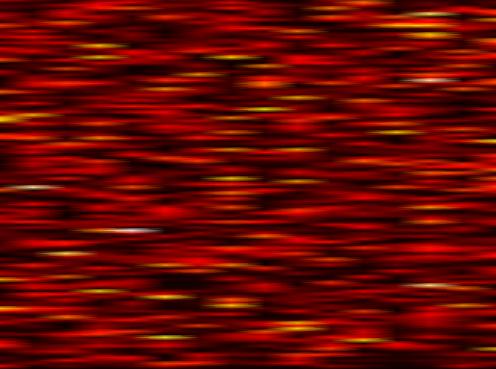
Label: UFMC